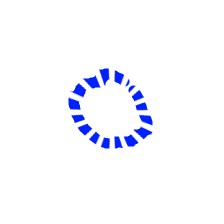
Shape: circle